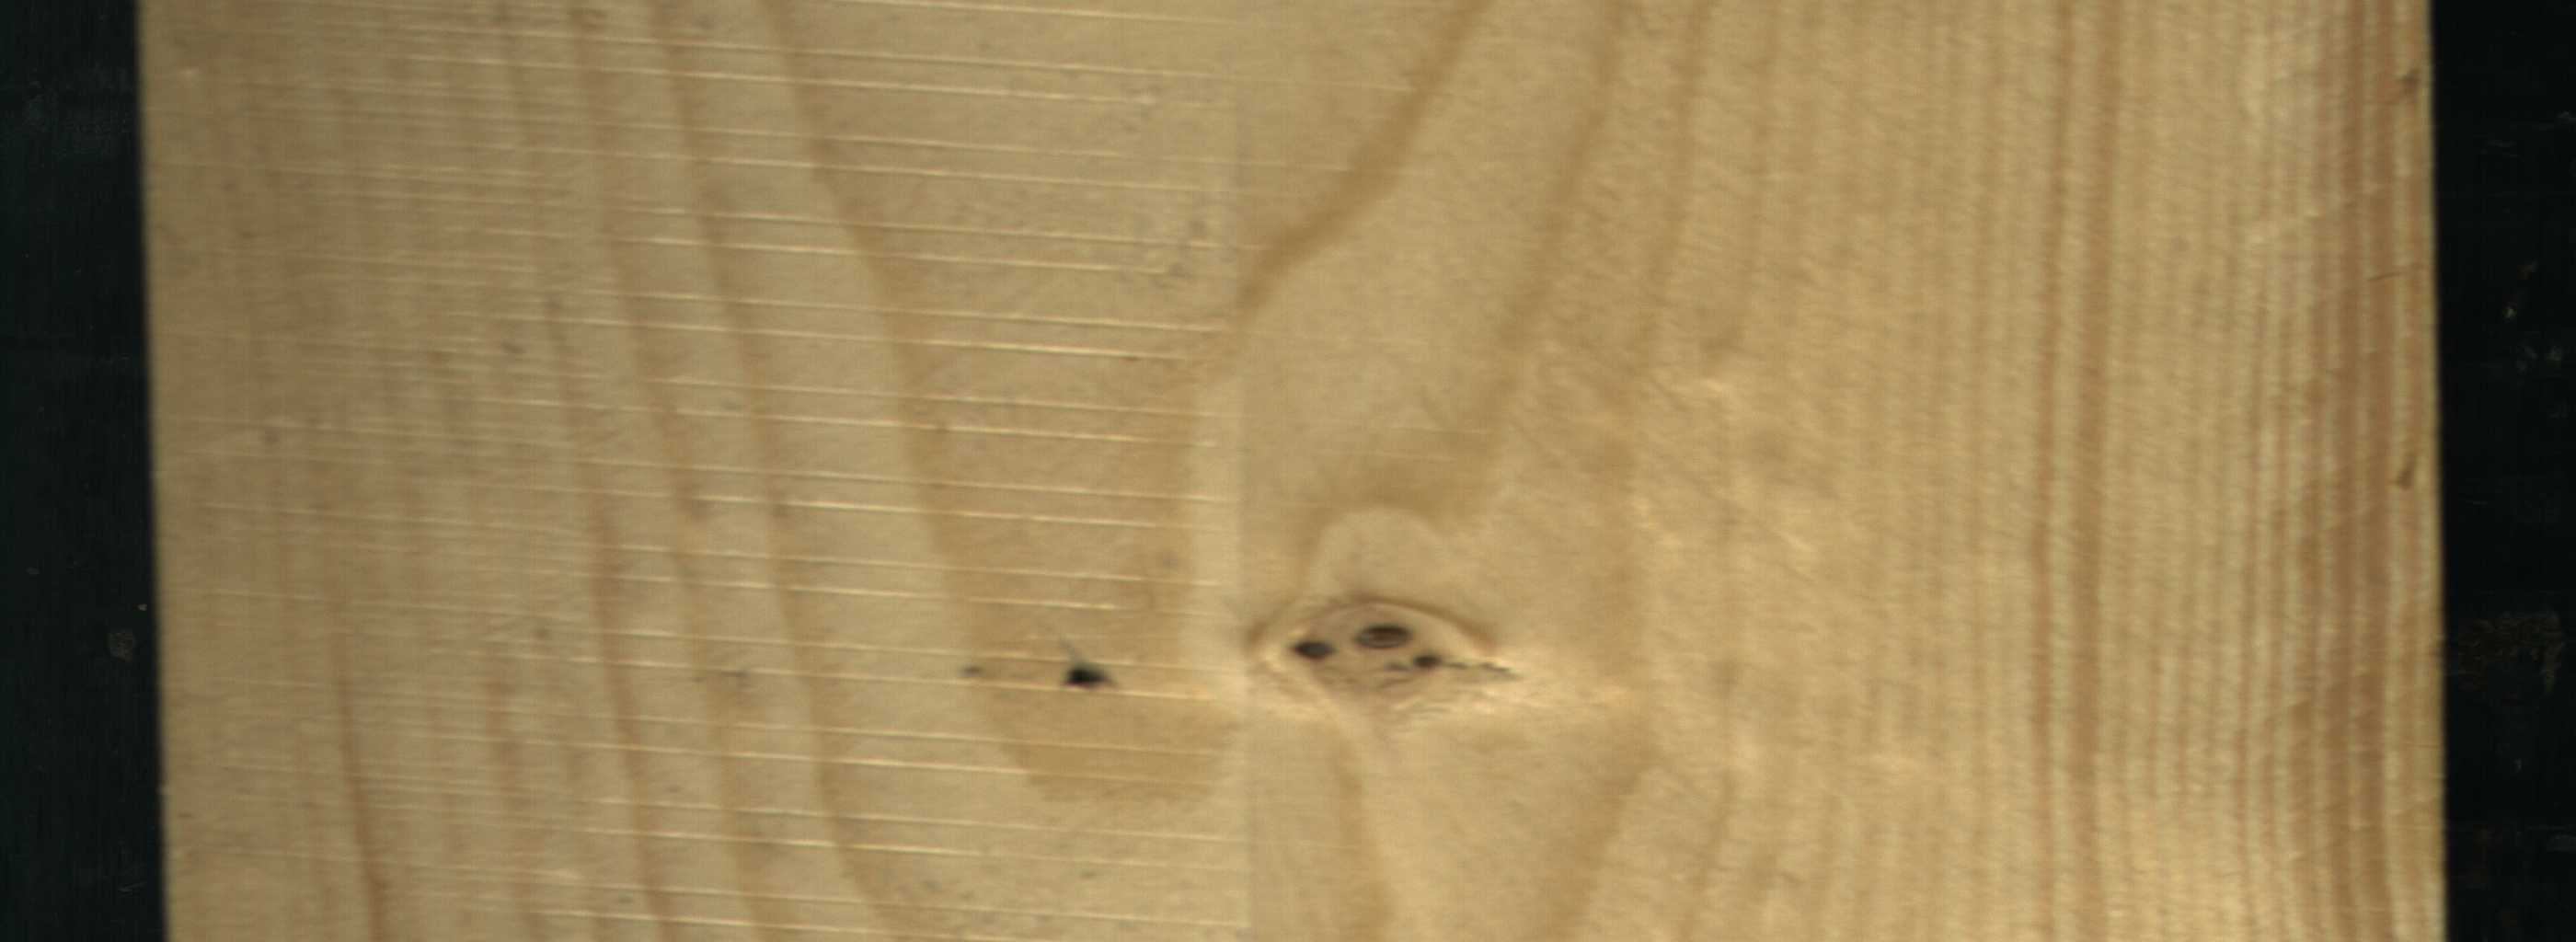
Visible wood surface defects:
Dead_Knot
Dead_Knot